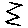
Label: zigzag